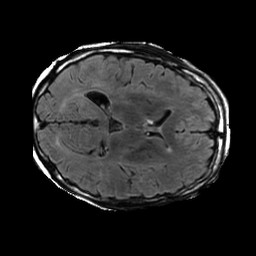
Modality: FLAIR
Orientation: axial
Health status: ill
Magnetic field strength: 3 T